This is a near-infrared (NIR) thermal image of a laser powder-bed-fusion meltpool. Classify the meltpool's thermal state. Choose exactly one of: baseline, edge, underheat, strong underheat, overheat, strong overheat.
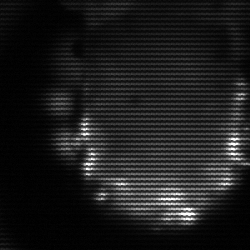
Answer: baseline